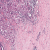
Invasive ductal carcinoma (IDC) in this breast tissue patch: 1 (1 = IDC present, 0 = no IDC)